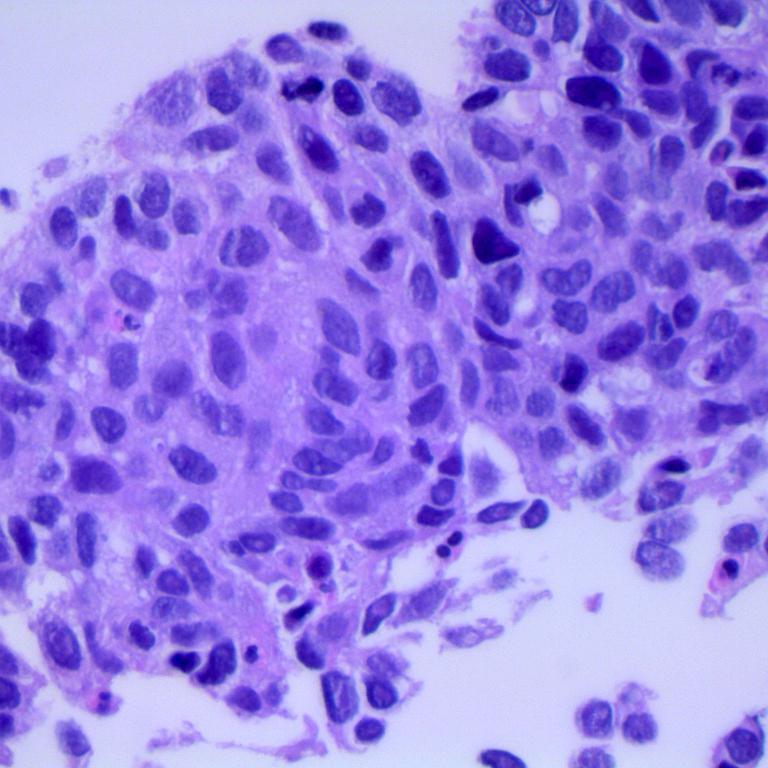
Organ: lung
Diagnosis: squamous carcinomas